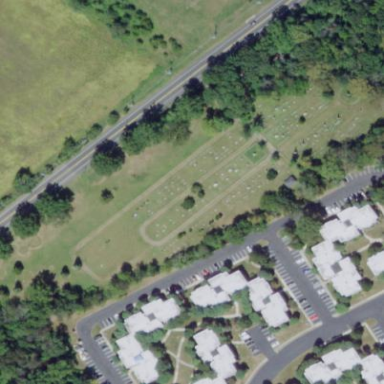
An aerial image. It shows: Cemetery.